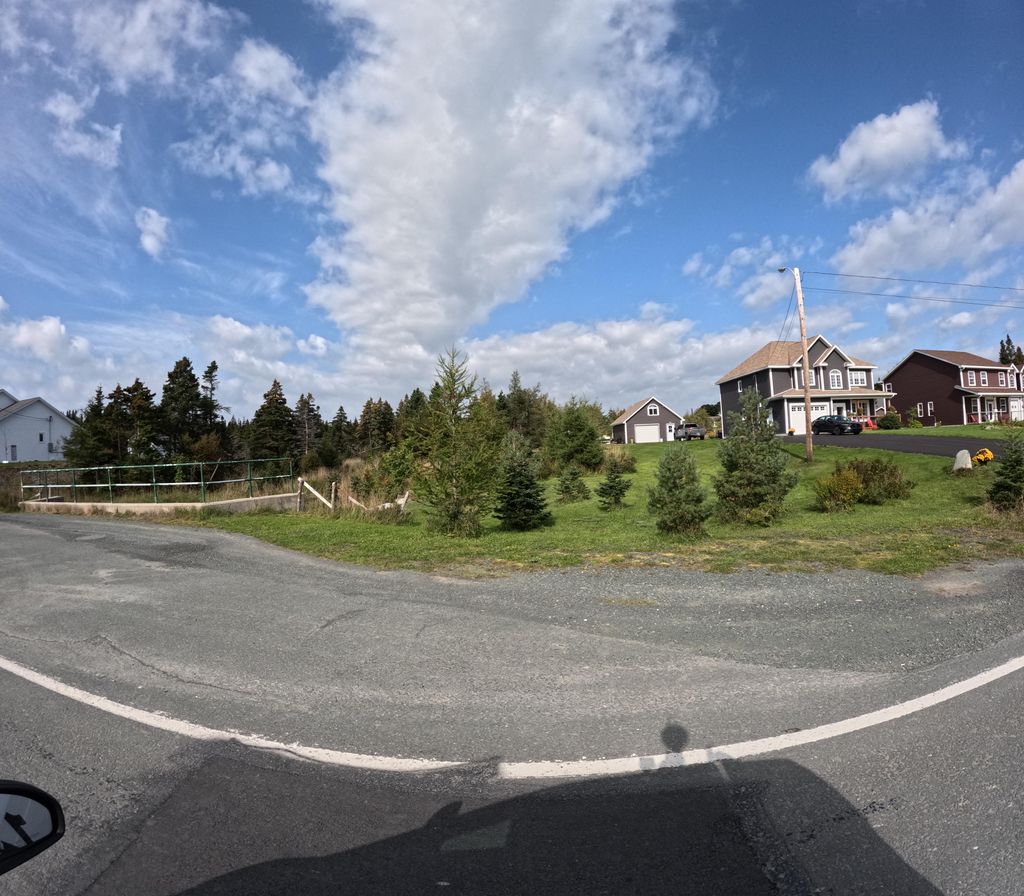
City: st_johns